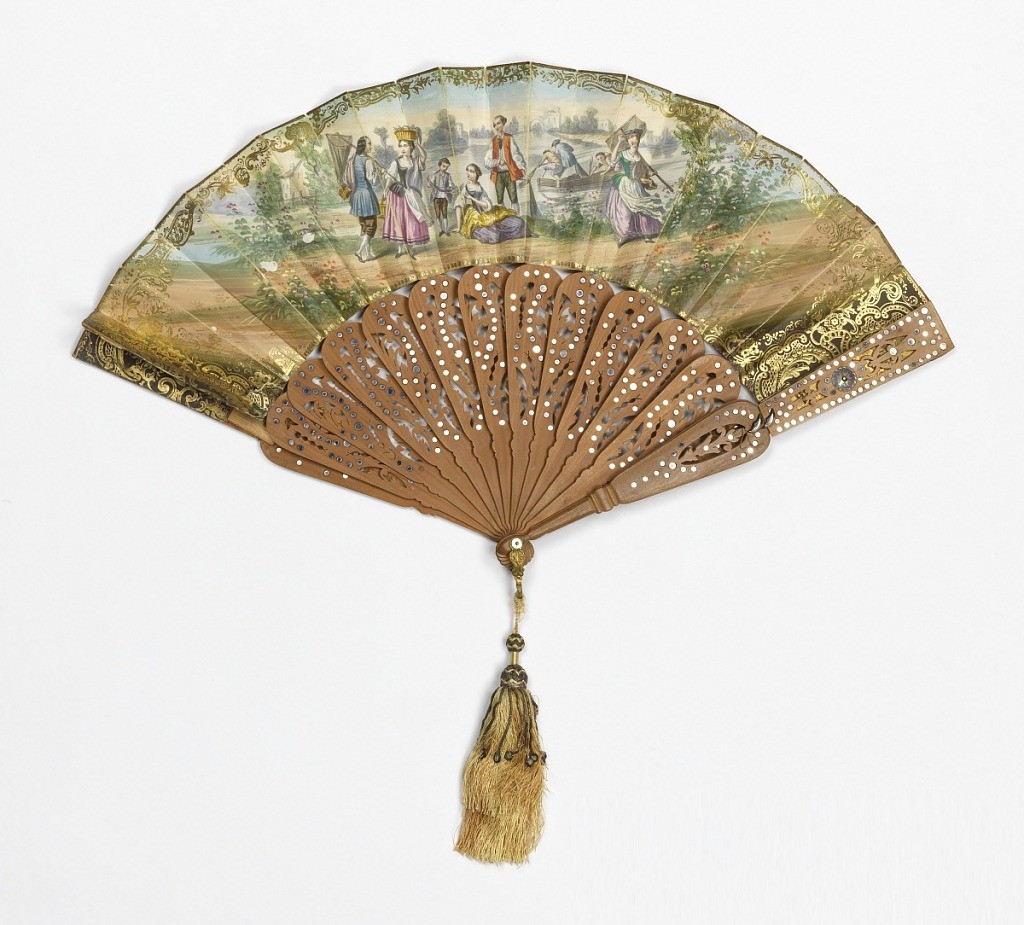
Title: Pleated fan
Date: mid-19th century
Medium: Gilded paper leaf with hand-colored lithograph, sandalwood sticks, pierced and inlaid with steel discs, brass ball with silk and metallic tassel
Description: Pleated fan. Gilded paper leaf with hand-colored lithograph. Obverse: rustic fisherpeople against a landscape with water, and scrolling gold borders. Sticks are sandalwood with pierced designs and inlaid steel discs. Brass ball with silk and metal thread tassel.